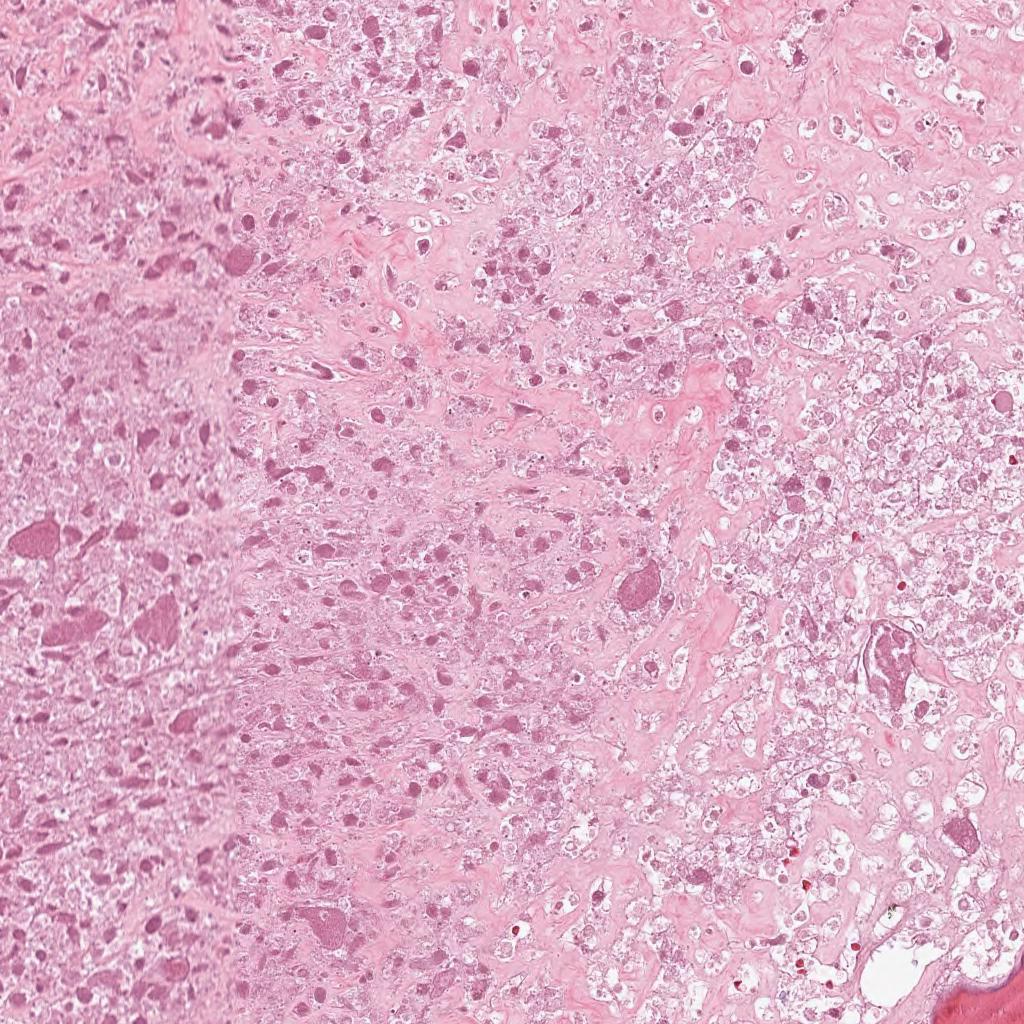
Label: Non-Viable-Tumor